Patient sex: M
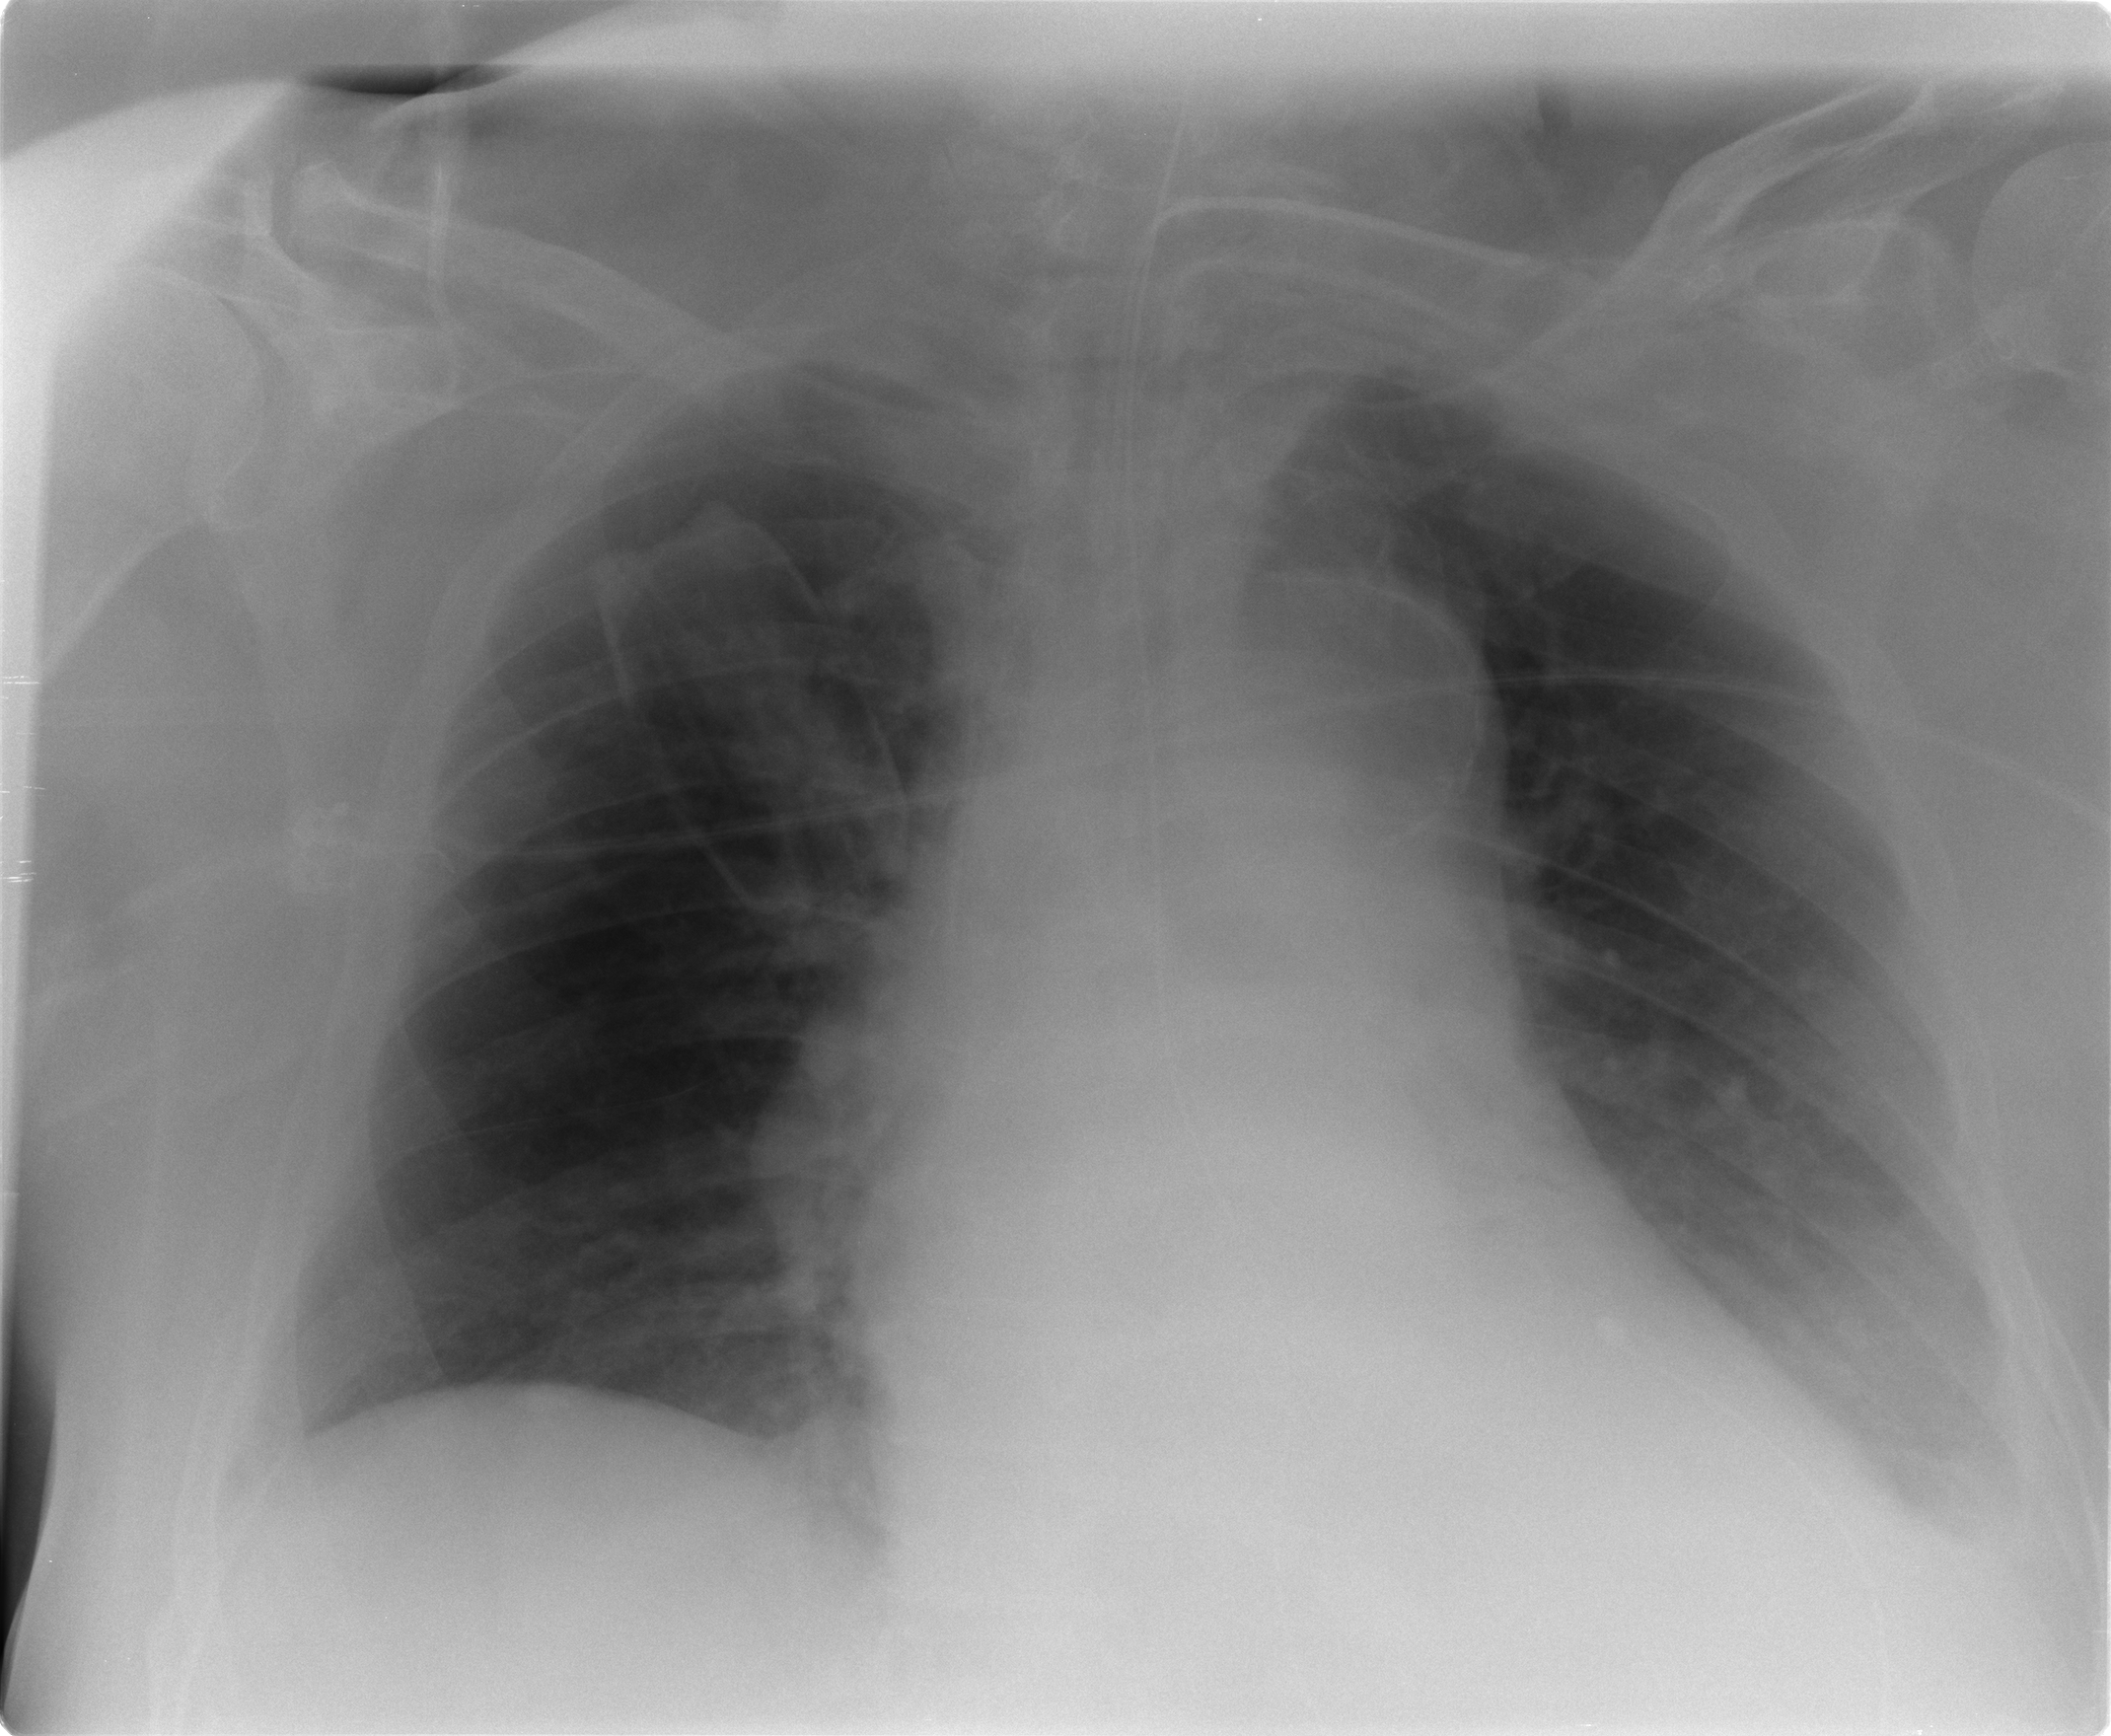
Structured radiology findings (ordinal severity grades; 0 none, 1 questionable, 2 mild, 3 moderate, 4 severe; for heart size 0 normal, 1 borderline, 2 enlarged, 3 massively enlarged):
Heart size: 3
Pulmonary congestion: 2
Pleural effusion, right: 1
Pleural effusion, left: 2
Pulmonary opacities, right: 0
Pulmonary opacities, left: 0
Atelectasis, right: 1
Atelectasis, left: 2